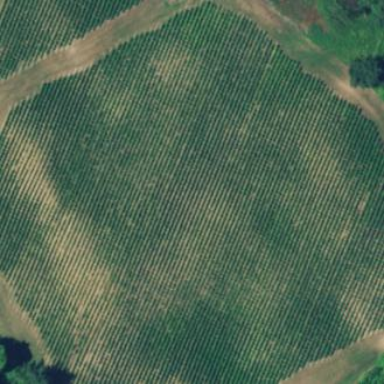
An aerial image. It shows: Vineyard.